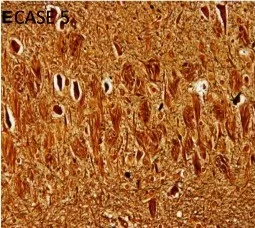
Selected microscopic findings on neuropathological examination. (E) Case 5: Bielschowsky silver stain showing numerous neurofibrillary tombstones in the hippocampus.
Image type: pathology (methenamine_silver)